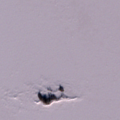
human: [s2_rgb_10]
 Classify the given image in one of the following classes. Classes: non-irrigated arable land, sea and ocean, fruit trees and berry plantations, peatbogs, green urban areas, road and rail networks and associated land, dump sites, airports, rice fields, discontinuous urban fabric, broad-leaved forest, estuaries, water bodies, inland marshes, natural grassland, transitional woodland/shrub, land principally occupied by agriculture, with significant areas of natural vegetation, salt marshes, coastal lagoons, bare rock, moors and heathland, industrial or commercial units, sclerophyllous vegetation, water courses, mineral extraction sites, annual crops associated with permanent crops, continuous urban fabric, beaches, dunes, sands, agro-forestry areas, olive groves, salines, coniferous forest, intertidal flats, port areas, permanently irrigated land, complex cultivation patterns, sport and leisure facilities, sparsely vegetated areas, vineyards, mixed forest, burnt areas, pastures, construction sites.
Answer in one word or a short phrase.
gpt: sea and ocean